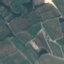
Label: PermanentCrop